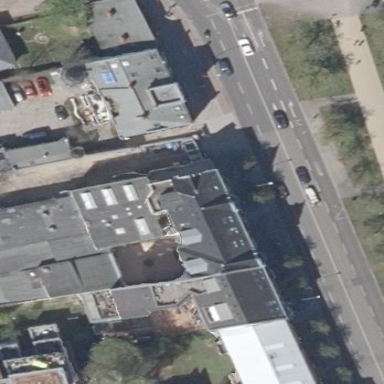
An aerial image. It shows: Hipped roof apartment building.